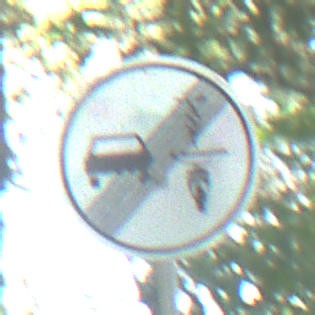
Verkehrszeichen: EndeVerbotUeberholenEinspurigeFahrzeuge
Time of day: Midday
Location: Outdoor (Nature)
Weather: Clear
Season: NotSpecified
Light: Natural